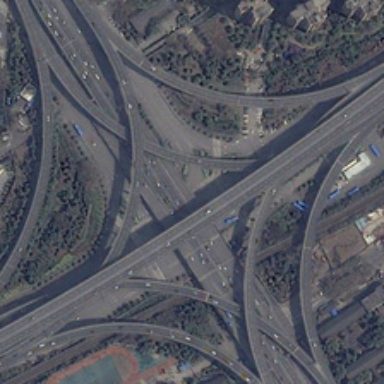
Many green trees are near a viaduct .